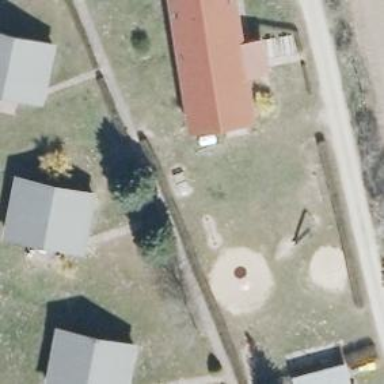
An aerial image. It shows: Playground area for leisure land.